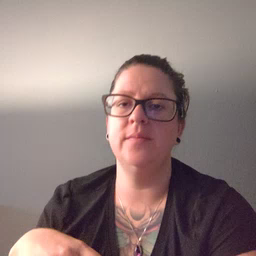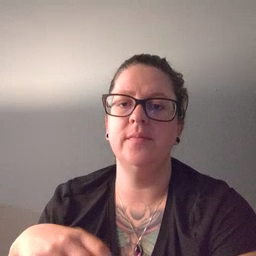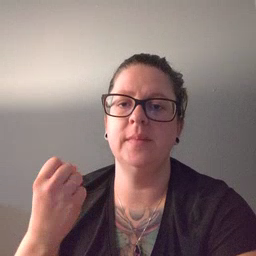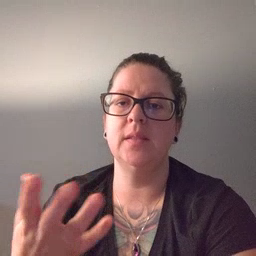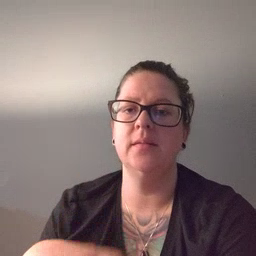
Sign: many